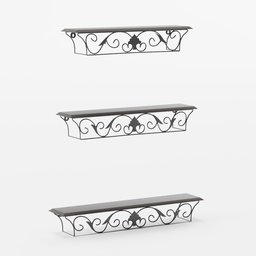
Label: furniture